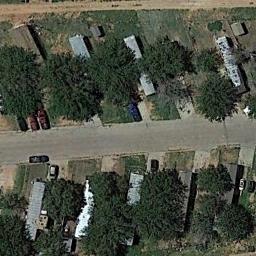
Label: residential